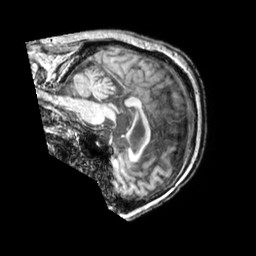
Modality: T1w
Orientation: sagittal
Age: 64
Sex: male
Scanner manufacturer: philips
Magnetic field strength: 3 T
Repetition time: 0.009878 s
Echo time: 0.004593 s